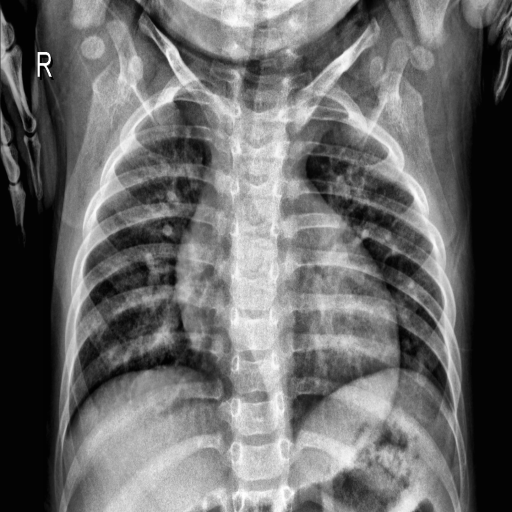
Finding: NORMAL